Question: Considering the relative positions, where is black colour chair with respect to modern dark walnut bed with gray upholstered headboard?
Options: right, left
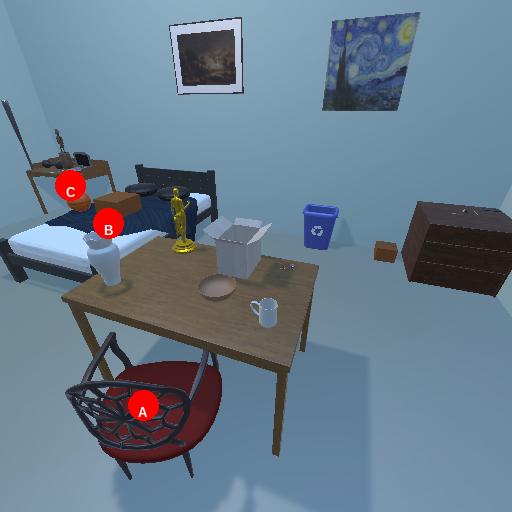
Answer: right